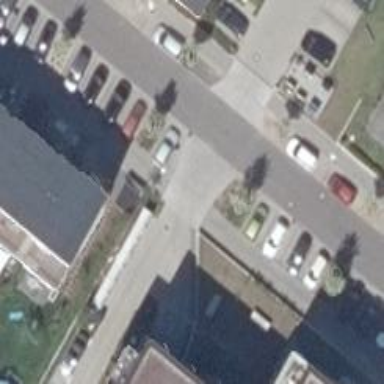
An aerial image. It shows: Parking aisle designated as service road.